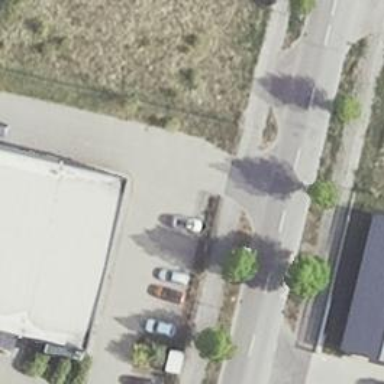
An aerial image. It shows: Road serving as parking aisle.